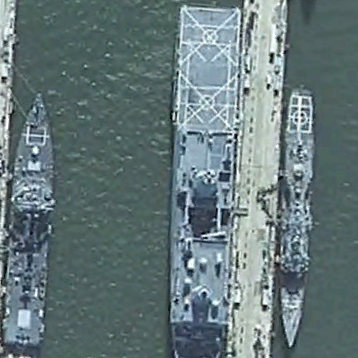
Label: combat